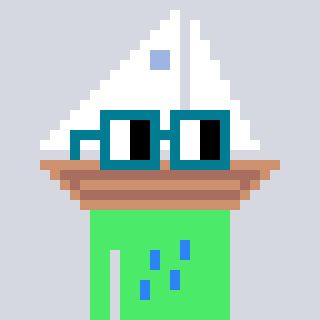
a pixel art character with square dark green glasses, a sailboat-shaped head and a teal-colored body on a cool background